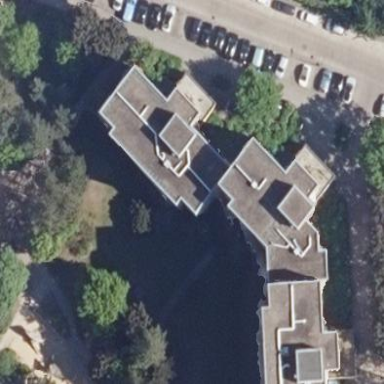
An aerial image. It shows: Apartment building with flat roof.